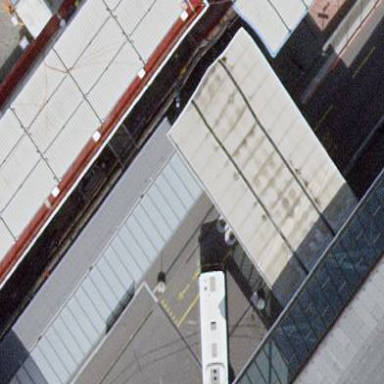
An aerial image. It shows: View of roof of building.